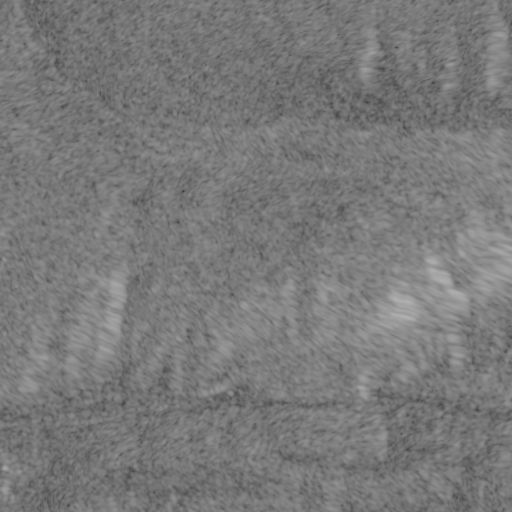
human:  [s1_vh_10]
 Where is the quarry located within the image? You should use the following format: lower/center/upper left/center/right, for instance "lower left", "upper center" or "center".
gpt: The quarry is located in the lower left of the image.
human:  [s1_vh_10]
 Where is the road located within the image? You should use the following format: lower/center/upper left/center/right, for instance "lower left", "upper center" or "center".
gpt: There is no road in the image.

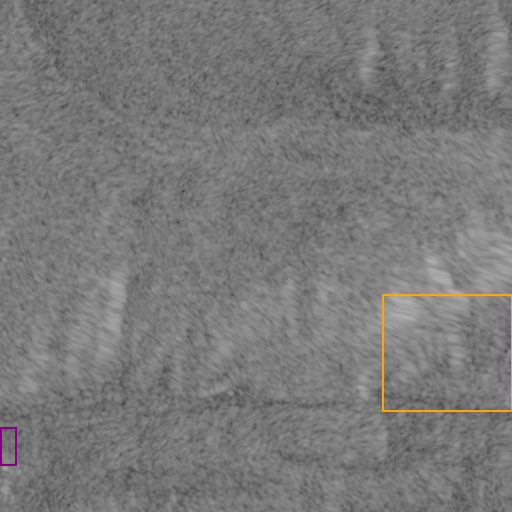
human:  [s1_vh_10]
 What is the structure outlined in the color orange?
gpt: The structure outlined in orange is a crop field.
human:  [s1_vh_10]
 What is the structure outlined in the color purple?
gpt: The structure outlined in purple is a quarry.
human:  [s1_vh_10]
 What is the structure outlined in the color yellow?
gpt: There is no yellow outline.